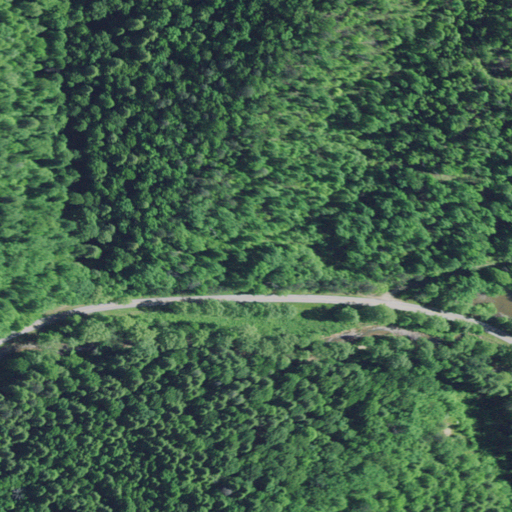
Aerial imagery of valley in Kentucky named Cob Hollow containing deciduous forest, mixed forest, open development, and low intensity development